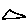
Label: triangle